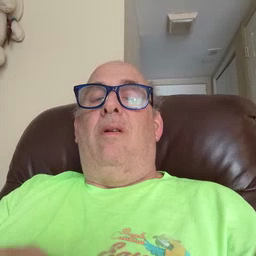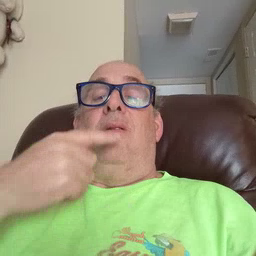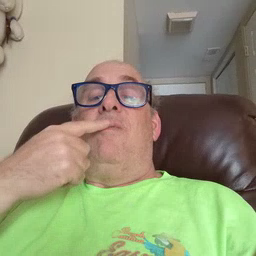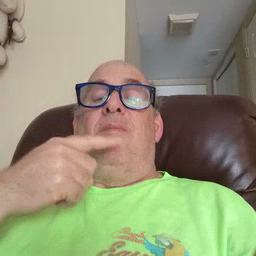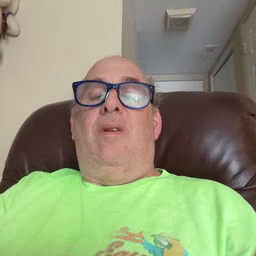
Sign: lips